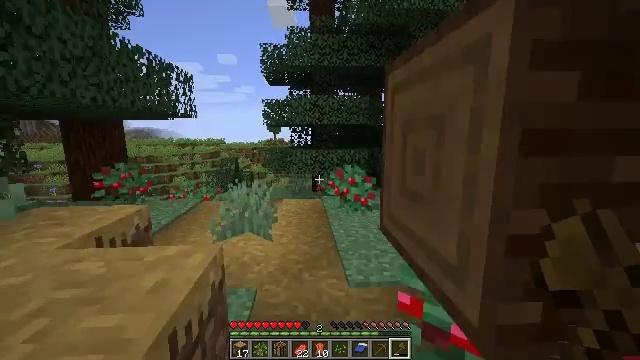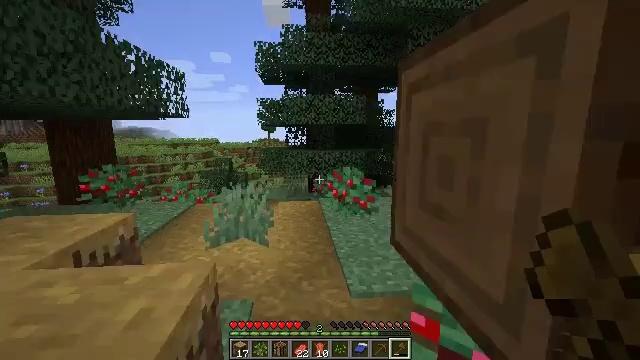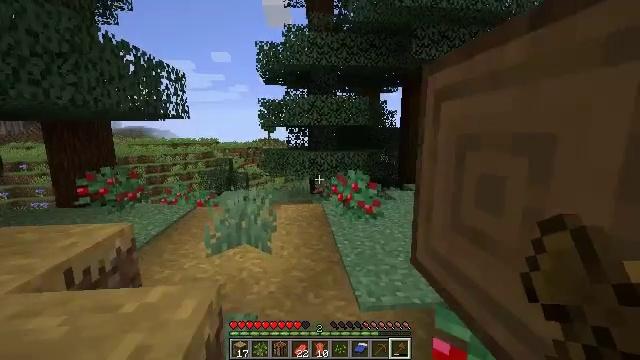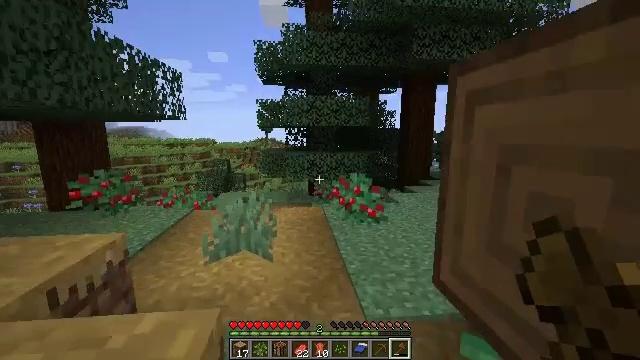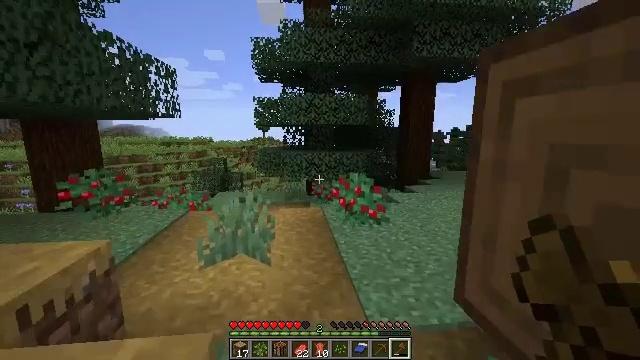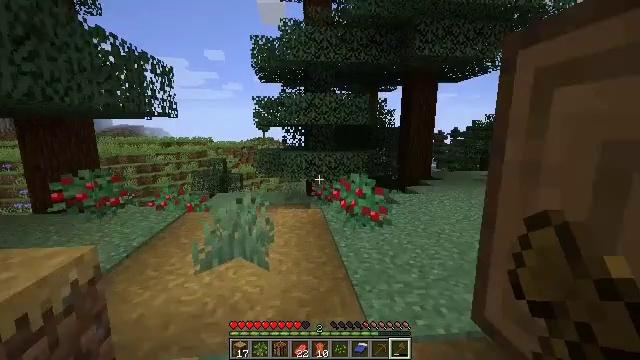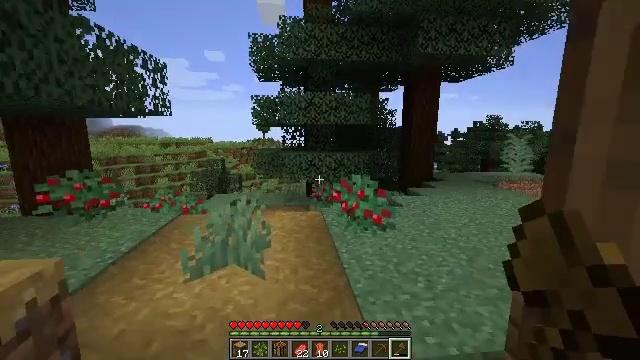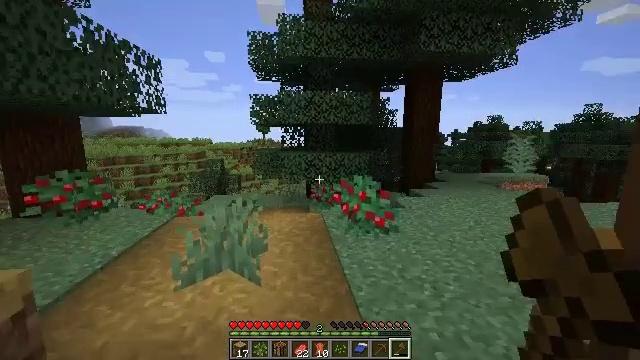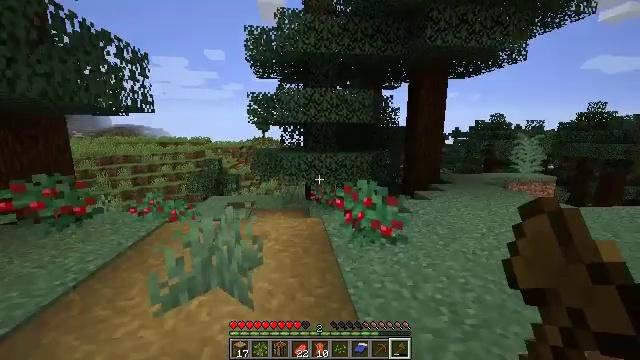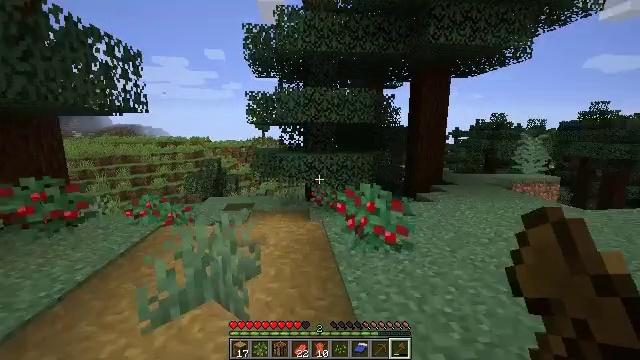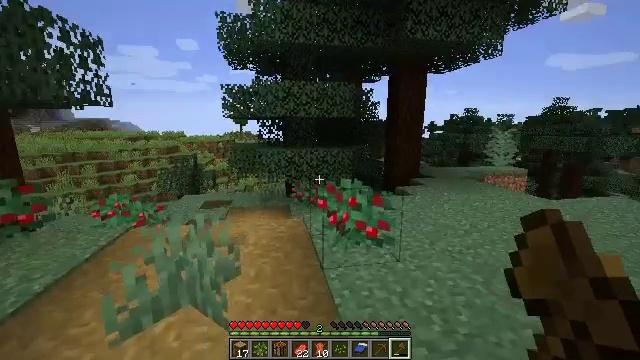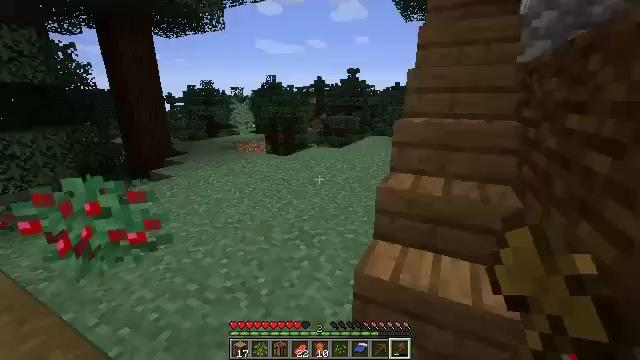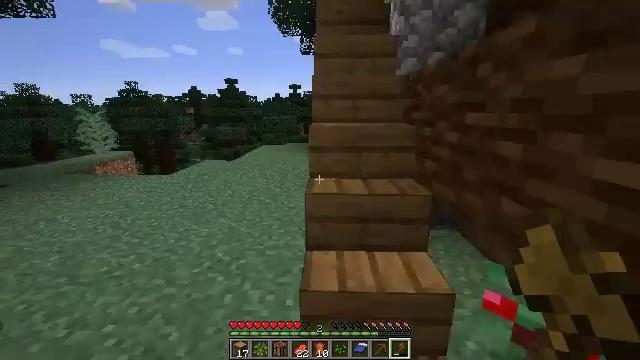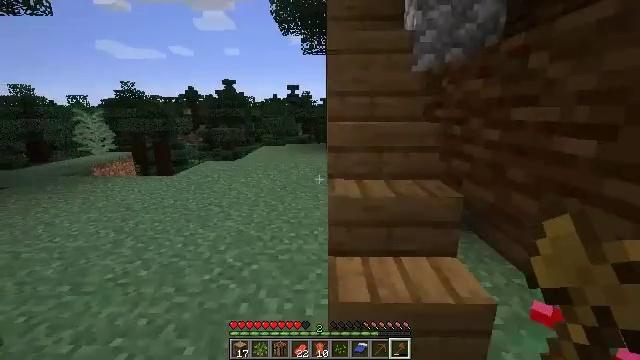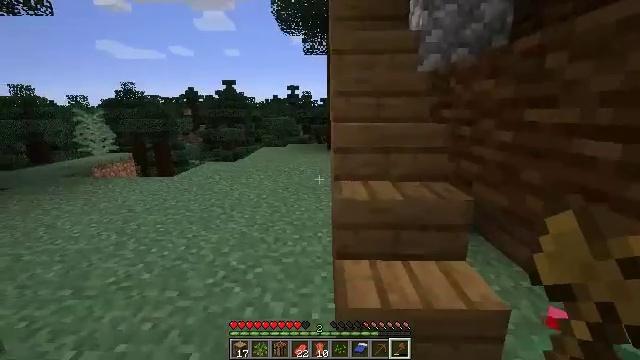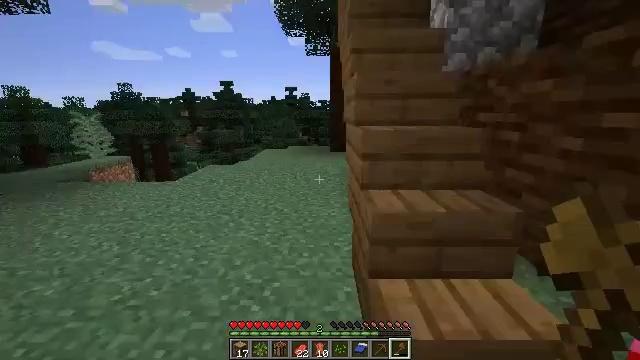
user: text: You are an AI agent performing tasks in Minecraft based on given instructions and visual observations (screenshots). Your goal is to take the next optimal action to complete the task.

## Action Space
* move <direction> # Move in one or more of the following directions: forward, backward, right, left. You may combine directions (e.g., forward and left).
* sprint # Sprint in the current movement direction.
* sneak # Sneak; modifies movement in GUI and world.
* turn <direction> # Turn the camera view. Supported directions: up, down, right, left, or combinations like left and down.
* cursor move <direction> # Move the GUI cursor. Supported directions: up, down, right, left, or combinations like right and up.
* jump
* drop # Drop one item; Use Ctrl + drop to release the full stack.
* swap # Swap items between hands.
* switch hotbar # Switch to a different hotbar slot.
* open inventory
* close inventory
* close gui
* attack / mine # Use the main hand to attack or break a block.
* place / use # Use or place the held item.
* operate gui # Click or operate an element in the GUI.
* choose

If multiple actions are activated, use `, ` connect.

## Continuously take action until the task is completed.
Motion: motion action
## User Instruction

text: Break the pumpkin to collect it.
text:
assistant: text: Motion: move forward and move left, turn right
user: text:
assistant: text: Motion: move forward and move left
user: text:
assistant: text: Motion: move forward and move left
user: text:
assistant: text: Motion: move forward and move left
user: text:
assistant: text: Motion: move forward
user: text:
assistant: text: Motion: move forward
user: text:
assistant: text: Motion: move forward
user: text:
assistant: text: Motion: move forward
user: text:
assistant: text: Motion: move forward
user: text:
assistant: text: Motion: move forward, turn right and down
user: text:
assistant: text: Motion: move forward and move left, turn right and down
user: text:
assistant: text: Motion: move forward and move left, turn right and up
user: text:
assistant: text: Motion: move forward and move left
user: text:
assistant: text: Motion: move forward and move left
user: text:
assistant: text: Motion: move forward and move left
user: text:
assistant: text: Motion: move left, turn right
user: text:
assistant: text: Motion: move left, turn right
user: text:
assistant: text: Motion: move left, turn right
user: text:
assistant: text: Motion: move left, turn right and up
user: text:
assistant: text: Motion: move left, turn right and up
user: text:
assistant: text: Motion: move left, turn right
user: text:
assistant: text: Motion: move left, turn right
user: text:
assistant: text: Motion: move right
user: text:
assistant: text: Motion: move right
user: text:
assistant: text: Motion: move right
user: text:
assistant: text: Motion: move right
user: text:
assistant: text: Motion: move right, turn left
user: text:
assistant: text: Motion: move right, turn left
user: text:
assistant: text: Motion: move forward and move right, turn left
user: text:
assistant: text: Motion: move forward and move right, turn left